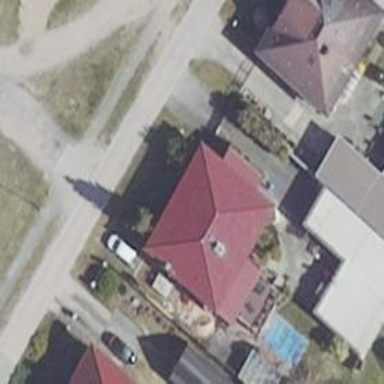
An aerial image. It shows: Simple and straightforward house.